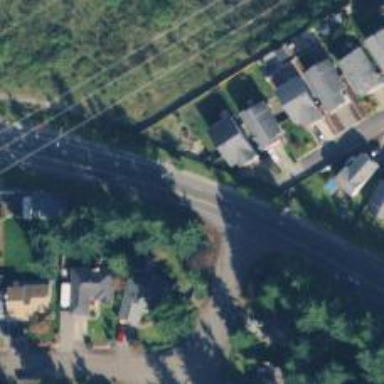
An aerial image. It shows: Tertiary road with sidewalk on the left.